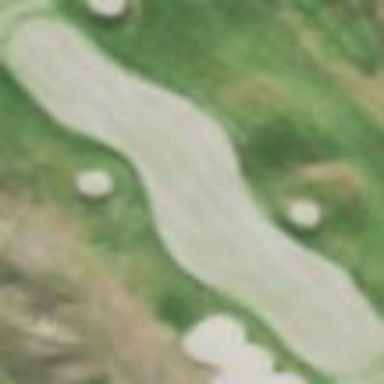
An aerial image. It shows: Green golf area with grass land use.